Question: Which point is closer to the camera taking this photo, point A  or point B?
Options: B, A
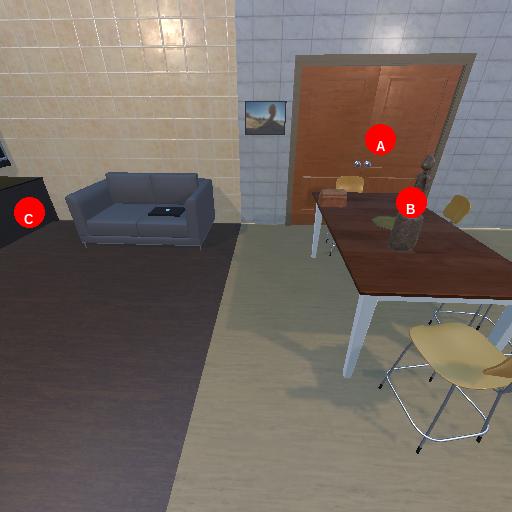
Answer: B